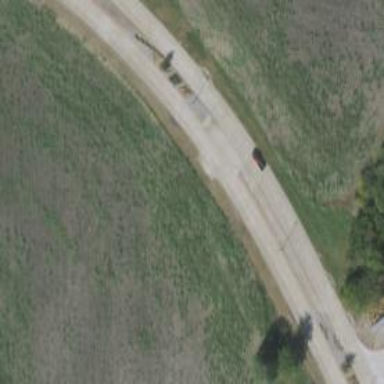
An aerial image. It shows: Tertiary link road.